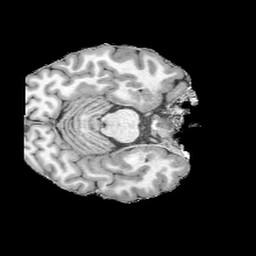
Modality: UNIT1
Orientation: axial